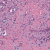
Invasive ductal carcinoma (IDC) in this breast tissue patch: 1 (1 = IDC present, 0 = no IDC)